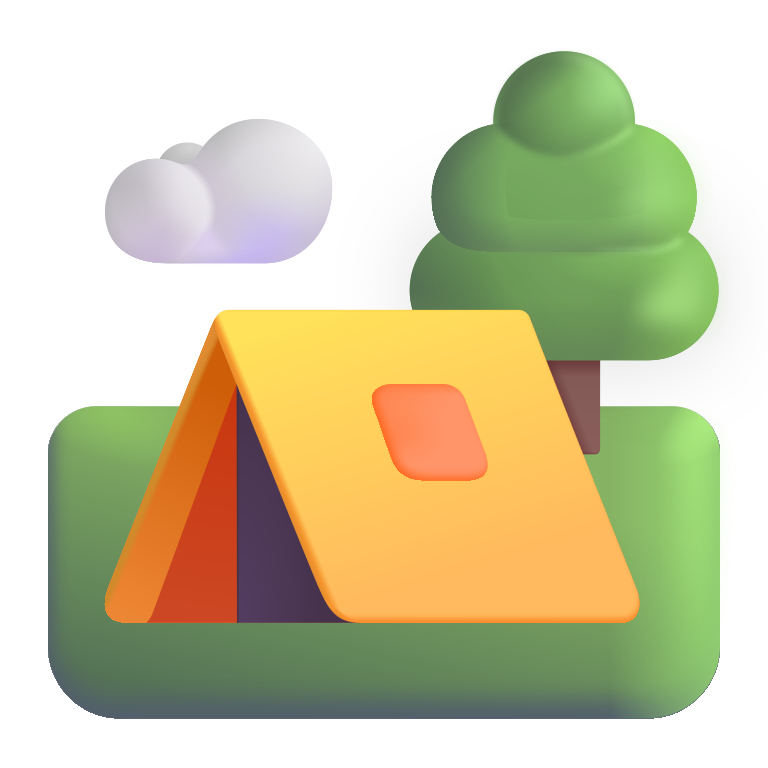
camping color